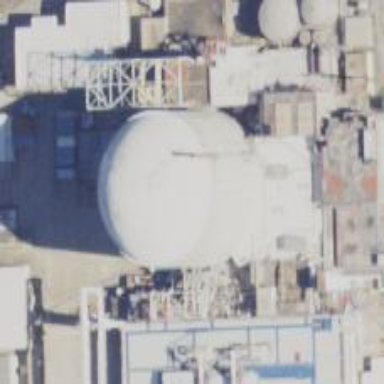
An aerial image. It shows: Nuclear power generator.